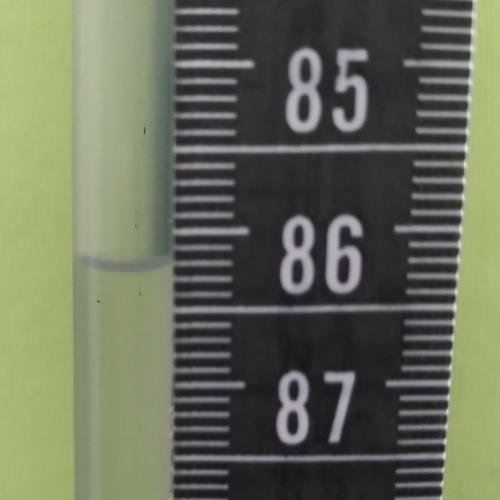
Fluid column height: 86.2 cm